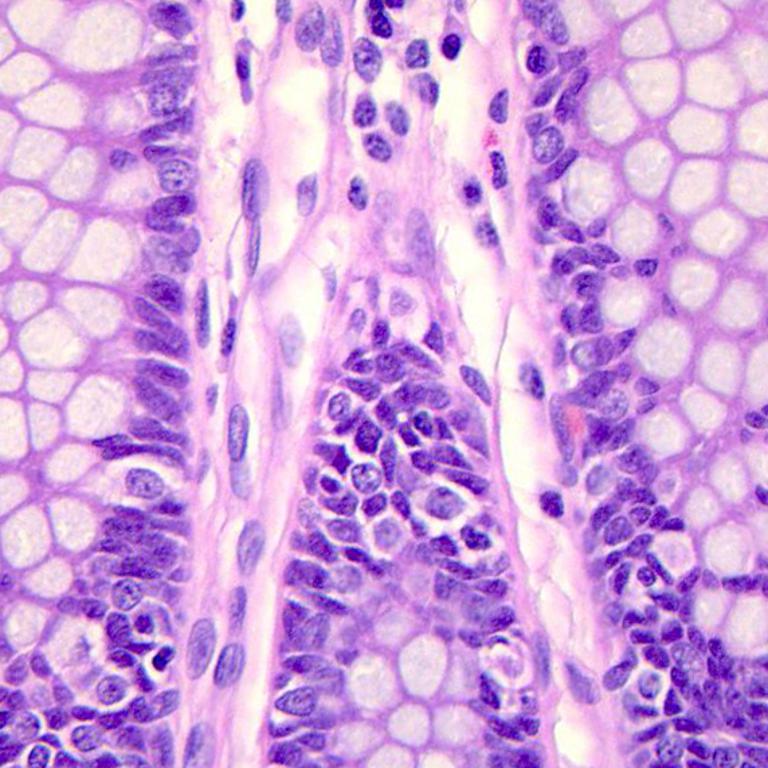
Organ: colon
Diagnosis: benign